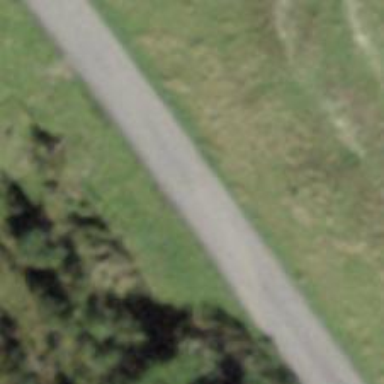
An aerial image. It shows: Well-maintained track road of grade 1.